Interaction volume radius: 10 \u00c5
Interaction volume height: 40 \u00c5
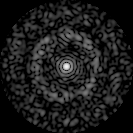
Disorder parameter: 0.8349